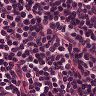
Metastatic tissue present: no